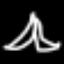
Label: The Eiffel Tower